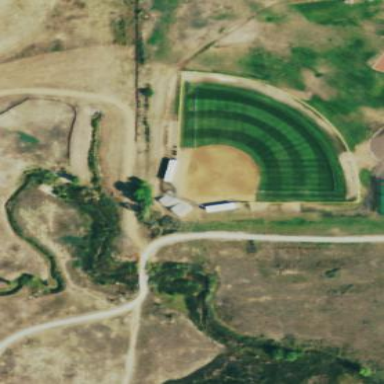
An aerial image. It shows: Softball pitch for leisure and sport activities.